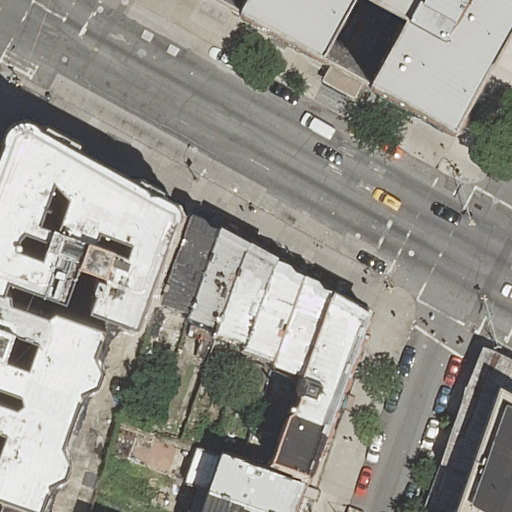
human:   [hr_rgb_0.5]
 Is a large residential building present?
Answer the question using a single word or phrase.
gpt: yes

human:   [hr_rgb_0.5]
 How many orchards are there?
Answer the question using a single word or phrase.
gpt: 0

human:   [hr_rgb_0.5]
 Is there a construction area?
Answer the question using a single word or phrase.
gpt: no

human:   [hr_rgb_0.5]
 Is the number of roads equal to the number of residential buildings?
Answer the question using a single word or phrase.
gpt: no

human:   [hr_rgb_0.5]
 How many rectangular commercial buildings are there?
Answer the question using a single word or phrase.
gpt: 0

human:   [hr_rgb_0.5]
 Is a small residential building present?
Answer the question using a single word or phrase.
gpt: yes

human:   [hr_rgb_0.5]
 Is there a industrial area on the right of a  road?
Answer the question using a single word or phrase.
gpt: no

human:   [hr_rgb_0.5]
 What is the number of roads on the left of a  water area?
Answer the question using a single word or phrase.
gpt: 0

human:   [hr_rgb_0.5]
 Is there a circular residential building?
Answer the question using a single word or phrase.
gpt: no

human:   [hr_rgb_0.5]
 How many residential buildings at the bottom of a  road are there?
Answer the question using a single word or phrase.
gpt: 13

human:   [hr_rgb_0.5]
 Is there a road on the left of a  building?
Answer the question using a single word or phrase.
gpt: no

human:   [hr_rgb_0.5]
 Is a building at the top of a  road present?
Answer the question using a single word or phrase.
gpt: yes

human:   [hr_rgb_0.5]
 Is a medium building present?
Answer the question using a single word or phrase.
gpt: yes

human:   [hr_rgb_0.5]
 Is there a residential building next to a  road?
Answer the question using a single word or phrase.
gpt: yes

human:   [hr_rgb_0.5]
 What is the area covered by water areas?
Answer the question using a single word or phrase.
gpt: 0m2

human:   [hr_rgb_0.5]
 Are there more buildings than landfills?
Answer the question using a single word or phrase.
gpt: yes

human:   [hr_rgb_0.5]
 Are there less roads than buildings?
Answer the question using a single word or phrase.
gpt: yes

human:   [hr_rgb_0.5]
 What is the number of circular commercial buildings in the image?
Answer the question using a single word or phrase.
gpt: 0

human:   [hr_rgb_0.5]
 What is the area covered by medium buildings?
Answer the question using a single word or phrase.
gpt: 1778m2

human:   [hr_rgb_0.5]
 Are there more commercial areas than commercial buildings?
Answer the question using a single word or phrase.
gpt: no

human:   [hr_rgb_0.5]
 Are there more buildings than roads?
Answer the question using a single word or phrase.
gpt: yes

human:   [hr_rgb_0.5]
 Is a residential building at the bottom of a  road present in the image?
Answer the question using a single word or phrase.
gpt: yes

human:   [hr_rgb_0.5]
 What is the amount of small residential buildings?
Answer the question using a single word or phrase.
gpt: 3

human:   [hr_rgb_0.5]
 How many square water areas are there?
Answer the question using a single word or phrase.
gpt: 0

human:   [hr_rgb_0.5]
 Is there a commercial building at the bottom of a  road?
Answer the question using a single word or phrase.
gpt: no

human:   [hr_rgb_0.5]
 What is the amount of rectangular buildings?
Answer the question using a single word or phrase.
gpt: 9

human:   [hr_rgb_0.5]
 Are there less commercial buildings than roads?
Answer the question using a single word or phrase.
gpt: yes

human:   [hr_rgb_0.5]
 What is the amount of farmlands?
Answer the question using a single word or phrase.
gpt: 0

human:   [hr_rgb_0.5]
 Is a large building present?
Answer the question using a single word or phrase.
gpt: yes

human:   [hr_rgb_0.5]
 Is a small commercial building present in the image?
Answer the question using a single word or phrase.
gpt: no

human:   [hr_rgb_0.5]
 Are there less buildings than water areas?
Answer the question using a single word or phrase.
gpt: no

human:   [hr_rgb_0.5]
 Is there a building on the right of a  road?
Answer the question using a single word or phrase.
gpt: yes

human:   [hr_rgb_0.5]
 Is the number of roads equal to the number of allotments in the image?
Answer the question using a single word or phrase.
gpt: no

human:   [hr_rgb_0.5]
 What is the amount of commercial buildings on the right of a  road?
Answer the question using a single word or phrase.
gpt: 0

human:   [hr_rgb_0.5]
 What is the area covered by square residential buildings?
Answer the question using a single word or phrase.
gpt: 0m2

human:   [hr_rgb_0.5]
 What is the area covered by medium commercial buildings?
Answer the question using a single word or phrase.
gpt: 0m2